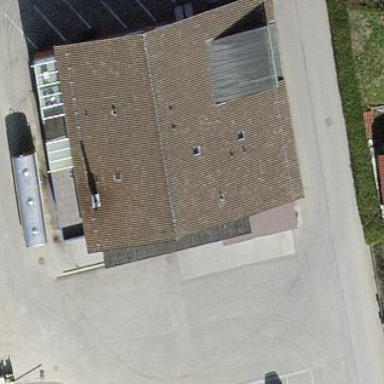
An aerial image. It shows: Gabled roof on retail building.